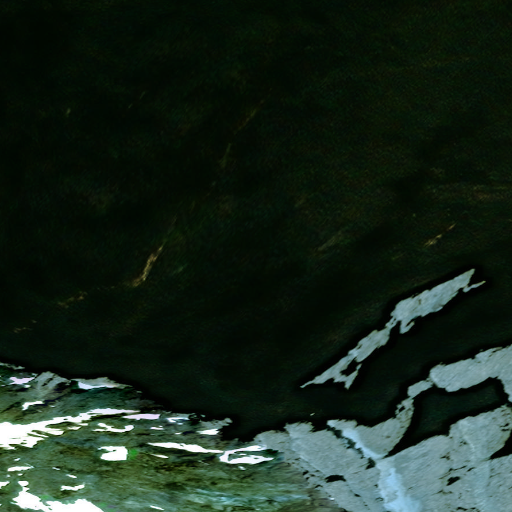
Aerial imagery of mountain in Alaska named Pistuk Peak containing only unknown